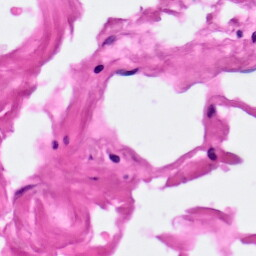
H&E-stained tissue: Pancreatic